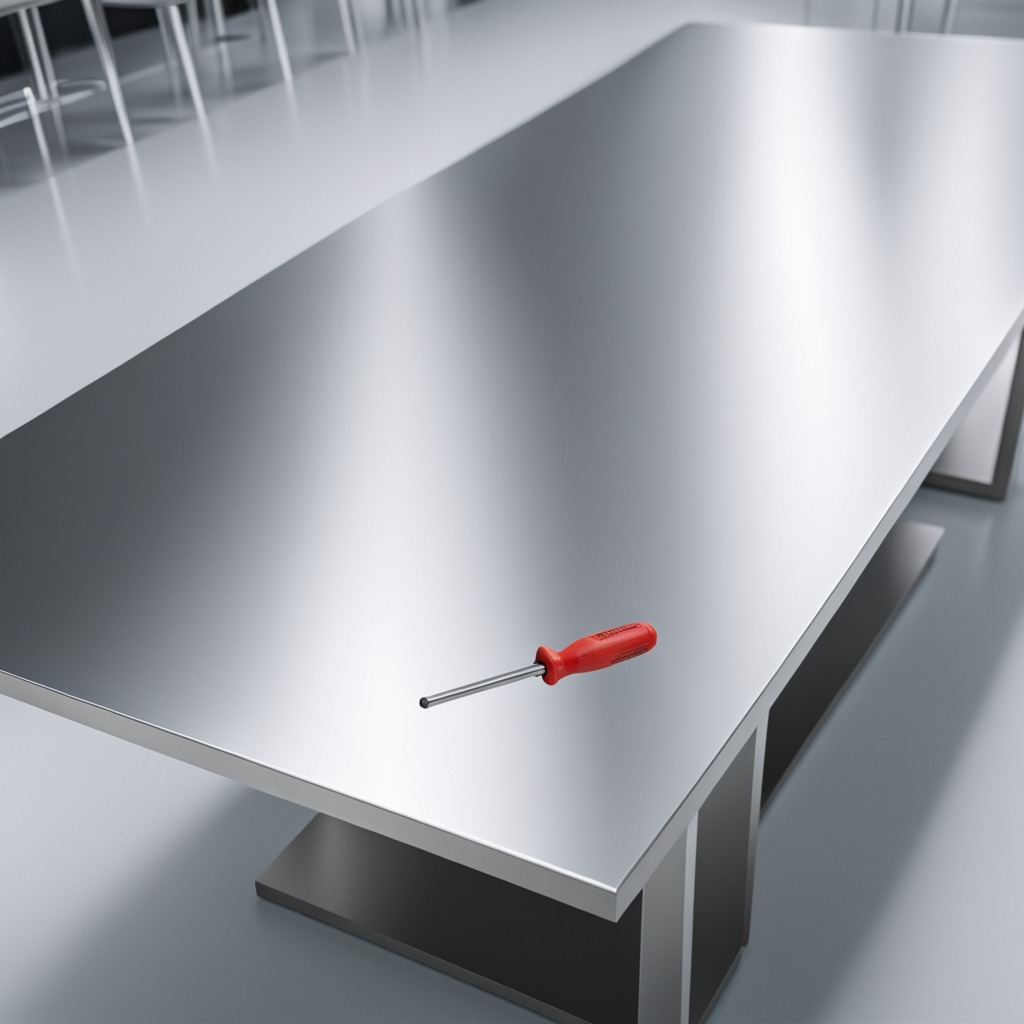
A screwdriver is lying on the stainless steel table.